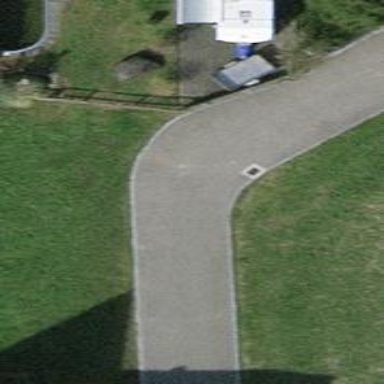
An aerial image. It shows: Service road with grade 1 tracktype.